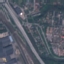
Land use / land cover: Highway